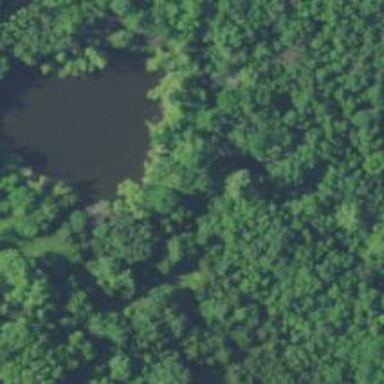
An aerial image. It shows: Peaceful pond surrounded by nature.